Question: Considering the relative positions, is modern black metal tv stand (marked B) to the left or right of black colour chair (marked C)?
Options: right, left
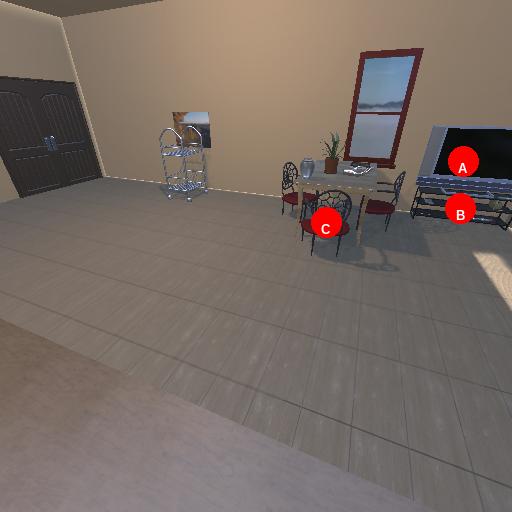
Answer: right